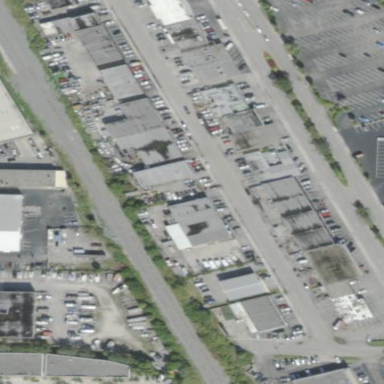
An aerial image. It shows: Commercial area.